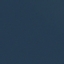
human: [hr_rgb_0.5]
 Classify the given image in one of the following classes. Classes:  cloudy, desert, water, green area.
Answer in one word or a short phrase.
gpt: water